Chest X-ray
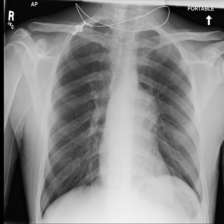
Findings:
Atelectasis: negative
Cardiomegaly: negative
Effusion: negative
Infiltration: negative
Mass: positive
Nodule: negative
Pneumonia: negative
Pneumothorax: negative
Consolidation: negative
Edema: negative
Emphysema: negative
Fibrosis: negative
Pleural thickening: negative
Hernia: negative